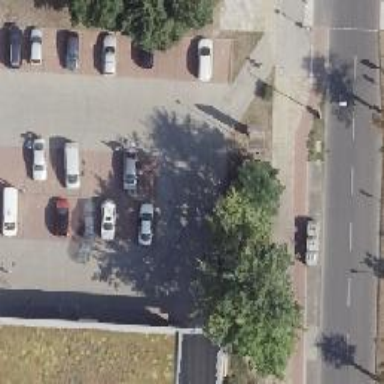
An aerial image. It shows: Road serving as parking aisle.